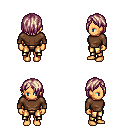
a pixel art fantasy rpg character, female body template, human, tanned skin, brown long-sleeve shirt, gold greaves, white blonde bangs hairstyle, four views (front, back, left, right), 2x2 character sprite sheet, small pixel art, hard edges, no anti-aliasing